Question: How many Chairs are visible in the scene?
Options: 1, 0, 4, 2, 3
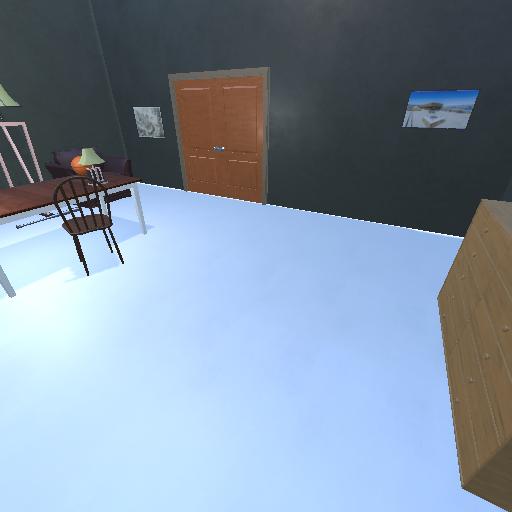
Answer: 1